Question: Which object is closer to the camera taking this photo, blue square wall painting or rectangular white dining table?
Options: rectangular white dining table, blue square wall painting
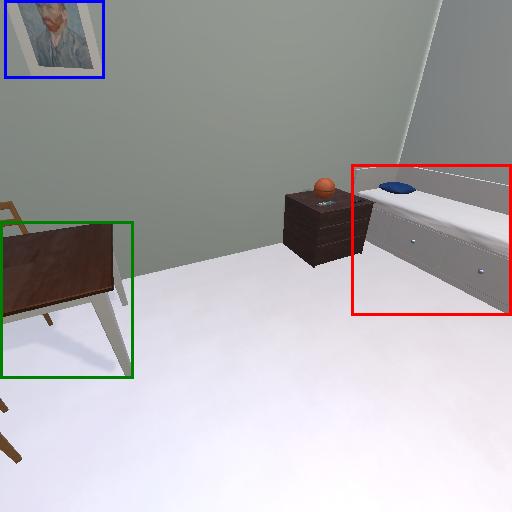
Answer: rectangular white dining table